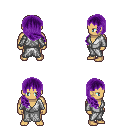
a pixel art fantasy rpg character, male body template, human, tanned skin, white robe, white pants, purple right-swept hairstyle, four views (front, back, left, right), 2x2 character sprite sheet, small pixel art, hard edges, no anti-aliasing